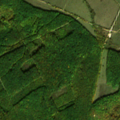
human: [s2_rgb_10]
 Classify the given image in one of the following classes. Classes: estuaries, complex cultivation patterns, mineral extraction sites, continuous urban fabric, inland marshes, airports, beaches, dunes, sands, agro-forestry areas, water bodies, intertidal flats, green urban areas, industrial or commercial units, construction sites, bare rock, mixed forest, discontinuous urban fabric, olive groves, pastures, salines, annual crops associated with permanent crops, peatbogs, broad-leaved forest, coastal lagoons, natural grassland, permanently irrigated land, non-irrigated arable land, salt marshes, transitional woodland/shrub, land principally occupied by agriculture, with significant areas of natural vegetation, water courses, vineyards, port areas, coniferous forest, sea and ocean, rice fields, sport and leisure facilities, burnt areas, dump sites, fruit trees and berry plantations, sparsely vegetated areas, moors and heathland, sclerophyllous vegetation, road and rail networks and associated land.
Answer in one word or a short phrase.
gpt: pastures, broad-leaved forest, mixed forest